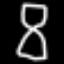
Label: hourglass